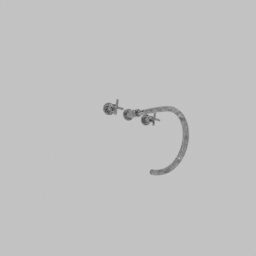
Label: appliances